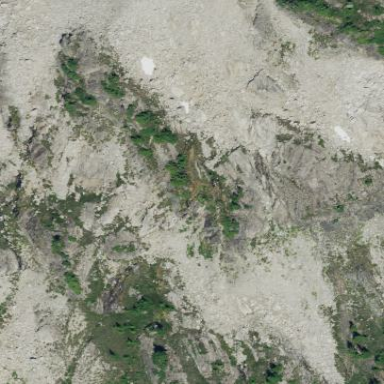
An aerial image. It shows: Natural scree.